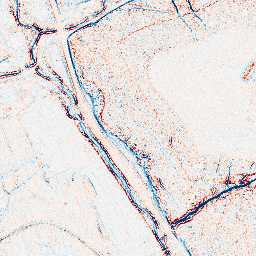
Category: edge_preserving
Decomposition family: anisotropic_diffusion
Decomposition parameters: iterations: 5
kappa: 50
gamma: 0.1
Upsampling method: quartic
Upsampling parameters: scale: 8
Upsampling scale: 8